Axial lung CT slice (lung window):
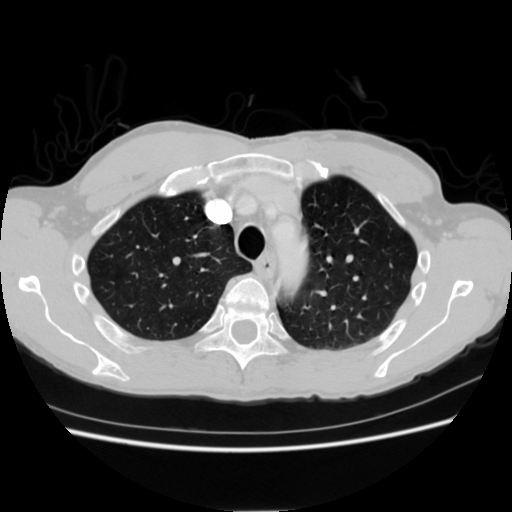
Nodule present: no